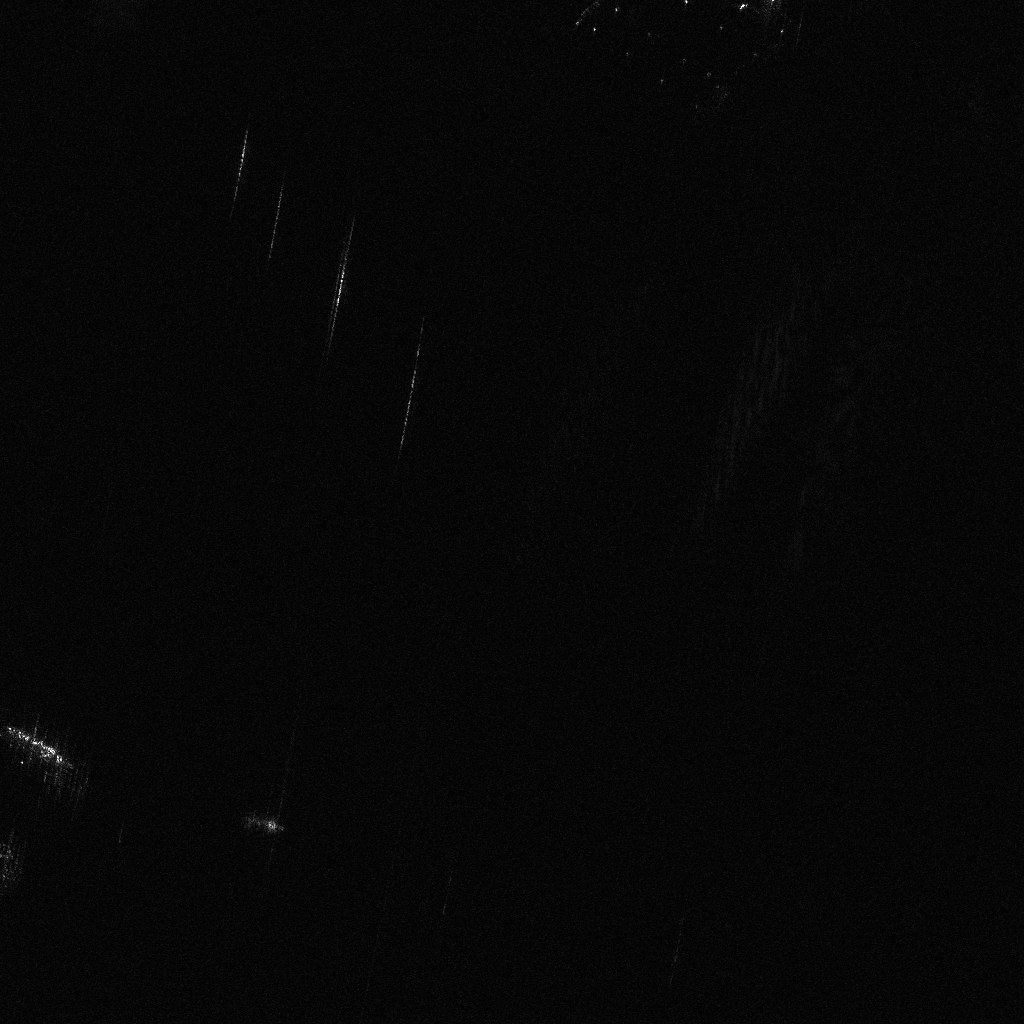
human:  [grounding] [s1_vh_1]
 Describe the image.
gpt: In the satellite image, there is  <ref>1 large container </ref> <box>[[0, 71, 7, 73, 34]]</box> located at bottom left,  <ref>1 medium container </ref> <box>[[23, 79, 27, 81, 20]]</box> located at bottom left.